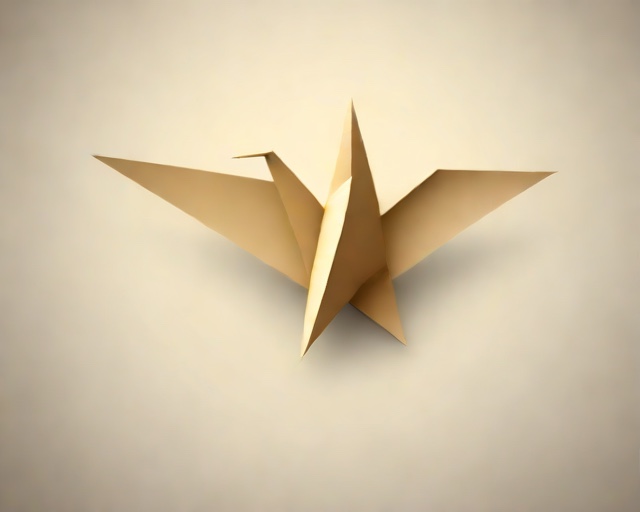
Category: Get Well